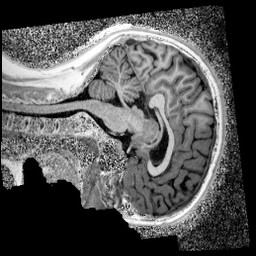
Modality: UNIT1_denoised
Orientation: sagittal
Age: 12
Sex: female
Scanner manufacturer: siemens
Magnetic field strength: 3 T
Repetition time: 4 s
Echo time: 0.00299 s